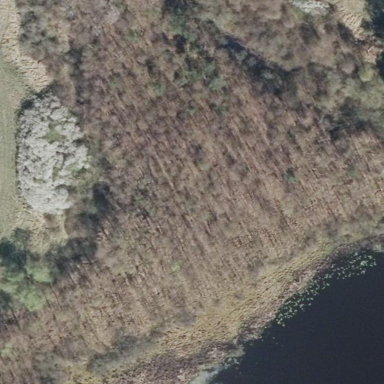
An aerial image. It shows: Patch of scrub vegetation.